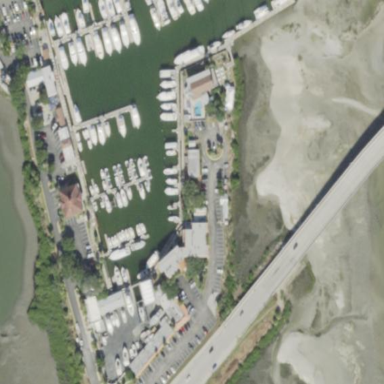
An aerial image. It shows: Marina on leisure land.